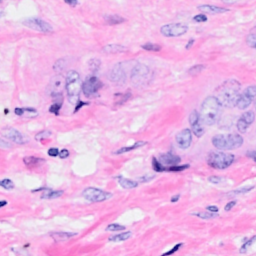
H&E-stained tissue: Breast